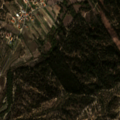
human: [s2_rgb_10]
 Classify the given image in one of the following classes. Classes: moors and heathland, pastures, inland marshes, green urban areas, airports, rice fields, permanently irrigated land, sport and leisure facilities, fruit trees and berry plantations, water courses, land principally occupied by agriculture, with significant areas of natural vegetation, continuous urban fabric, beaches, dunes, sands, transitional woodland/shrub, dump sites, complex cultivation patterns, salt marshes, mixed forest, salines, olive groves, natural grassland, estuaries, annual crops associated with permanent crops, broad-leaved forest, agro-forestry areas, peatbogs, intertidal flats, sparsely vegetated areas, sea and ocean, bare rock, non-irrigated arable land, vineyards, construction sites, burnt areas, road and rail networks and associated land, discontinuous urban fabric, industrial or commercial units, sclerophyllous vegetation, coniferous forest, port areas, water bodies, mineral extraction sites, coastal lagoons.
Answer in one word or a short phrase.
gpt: non-irrigated arable land, annual crops associated with permanent crops, agro-forestry areas, broad-leaved forest